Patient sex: M
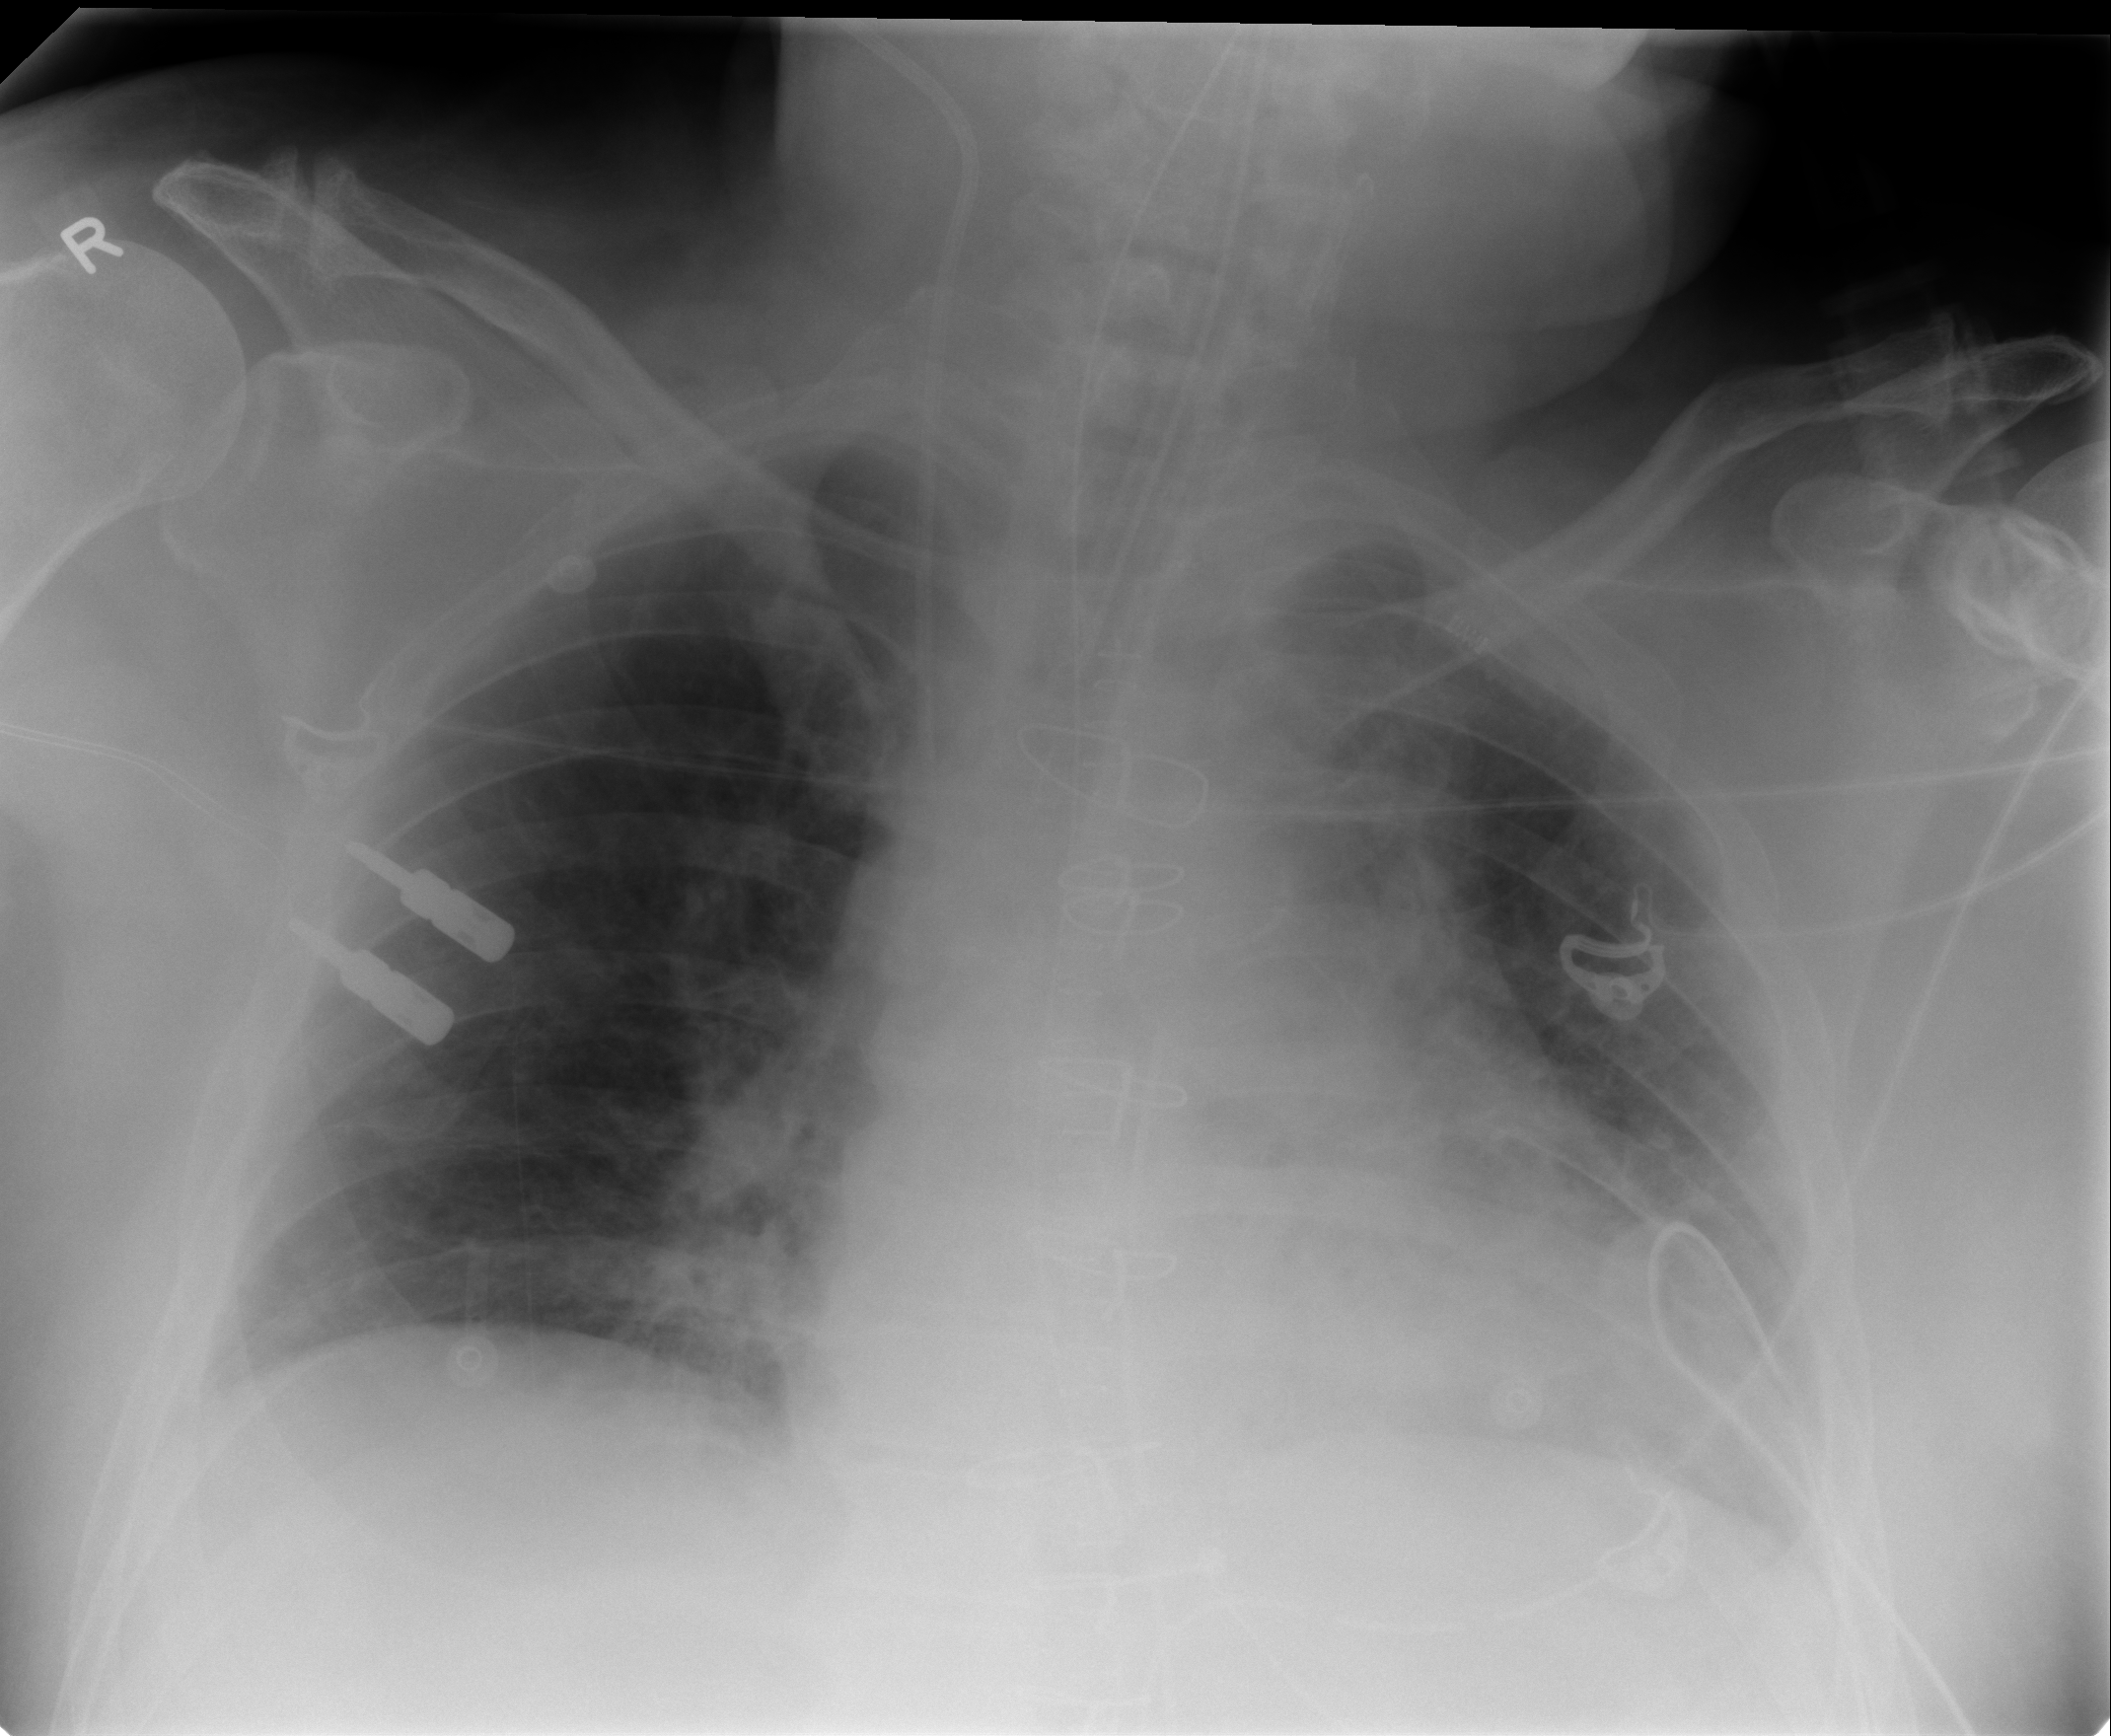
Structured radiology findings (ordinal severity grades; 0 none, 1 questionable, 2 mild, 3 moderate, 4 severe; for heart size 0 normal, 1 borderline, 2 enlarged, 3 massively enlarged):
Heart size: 1
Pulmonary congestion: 2
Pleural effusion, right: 0
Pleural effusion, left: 1
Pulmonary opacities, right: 0
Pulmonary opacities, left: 0
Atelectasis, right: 1
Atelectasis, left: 1